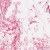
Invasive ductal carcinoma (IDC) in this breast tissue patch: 0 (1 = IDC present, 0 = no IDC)